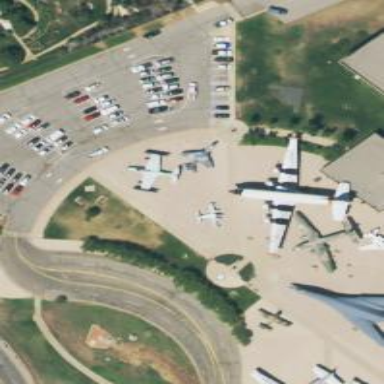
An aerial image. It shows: Historical memorial dedicated to aircraft.